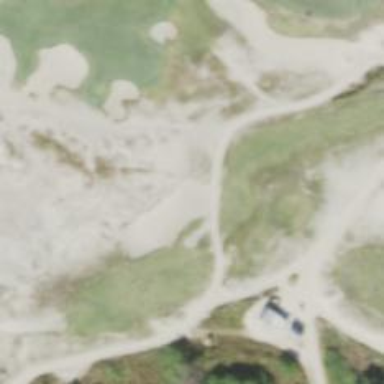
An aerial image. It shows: Pathway for golfing.